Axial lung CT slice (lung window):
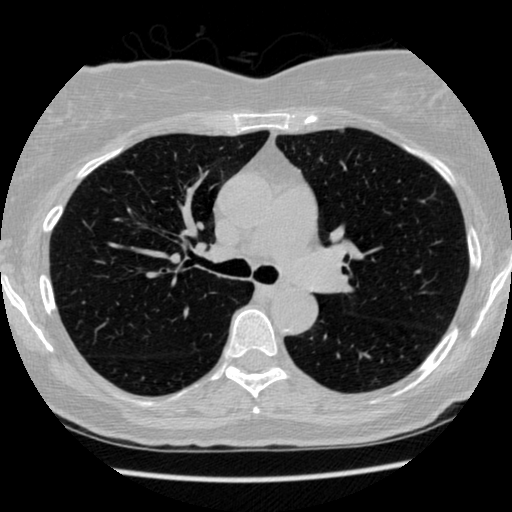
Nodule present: no